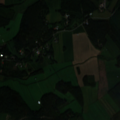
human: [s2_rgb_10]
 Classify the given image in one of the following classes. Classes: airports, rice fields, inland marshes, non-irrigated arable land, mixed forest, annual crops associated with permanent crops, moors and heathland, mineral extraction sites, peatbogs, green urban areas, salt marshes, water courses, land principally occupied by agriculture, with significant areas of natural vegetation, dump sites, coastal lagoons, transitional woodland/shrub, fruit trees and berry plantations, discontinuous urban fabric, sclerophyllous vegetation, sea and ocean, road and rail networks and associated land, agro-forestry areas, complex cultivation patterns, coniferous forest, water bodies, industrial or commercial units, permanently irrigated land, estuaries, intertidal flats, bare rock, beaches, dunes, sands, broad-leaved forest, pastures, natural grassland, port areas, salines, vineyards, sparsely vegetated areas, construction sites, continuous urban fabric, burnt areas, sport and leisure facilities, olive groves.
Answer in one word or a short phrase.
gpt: discontinuous urban fabric, non-irrigated arable land, land principally occupied by agriculture, with significant areas of natural vegetation, coniferous forest, mixed forest